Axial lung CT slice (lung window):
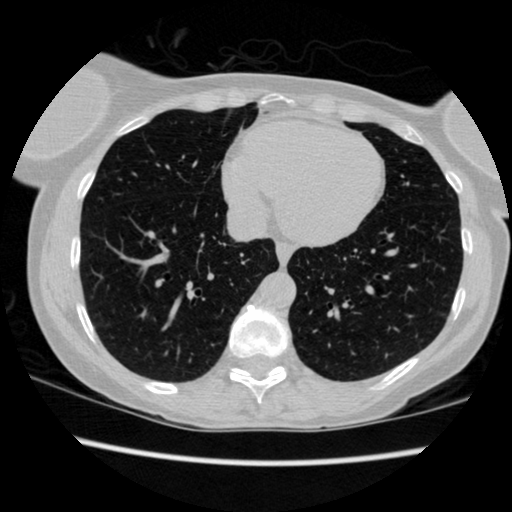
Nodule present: no